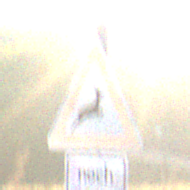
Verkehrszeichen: WildwechselLinks
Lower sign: LaengeEinerStrecke3
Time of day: SunriseSunset
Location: Outdoor (Nature)
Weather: Clear
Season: NotSpecified
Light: Natural